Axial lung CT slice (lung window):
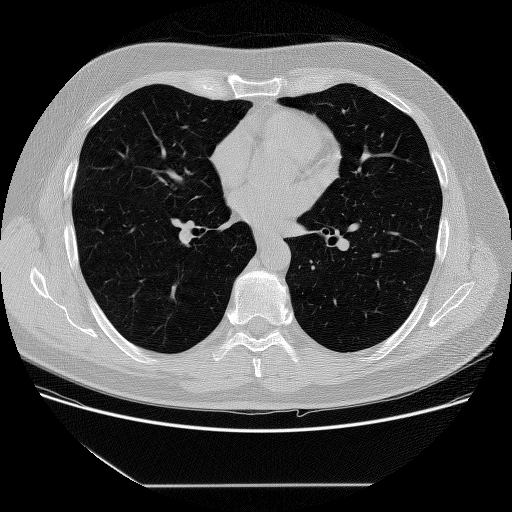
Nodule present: no